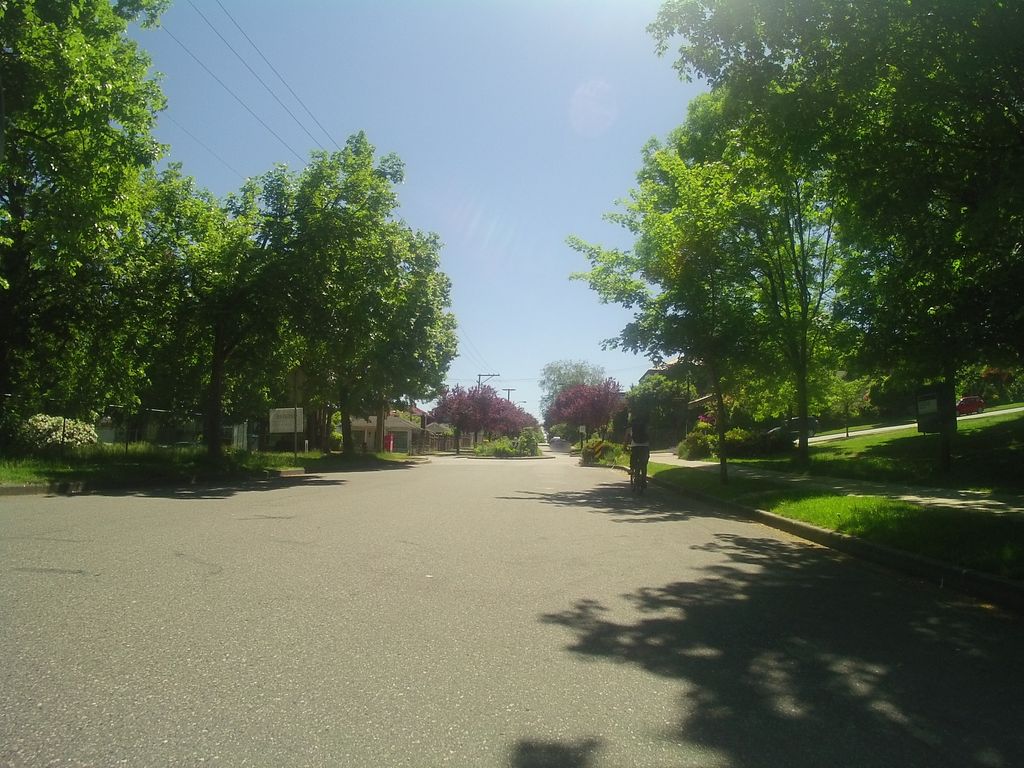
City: vancouver